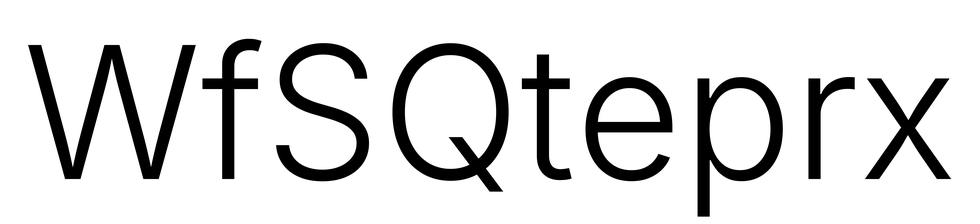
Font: Inter_Light